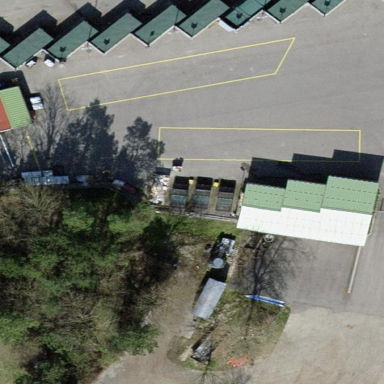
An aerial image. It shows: Recycling centre providing amenities for recycling.